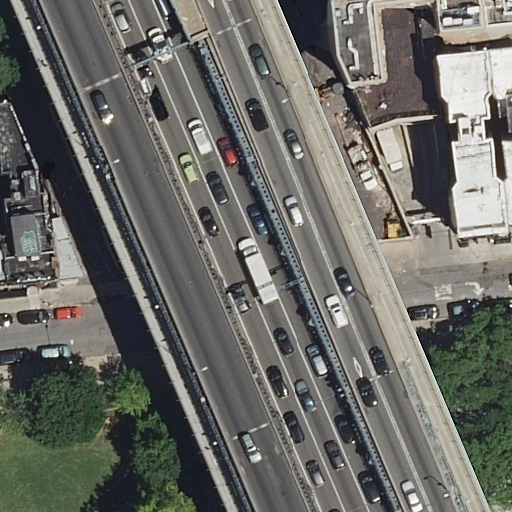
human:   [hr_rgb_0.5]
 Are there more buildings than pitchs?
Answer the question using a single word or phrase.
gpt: yes

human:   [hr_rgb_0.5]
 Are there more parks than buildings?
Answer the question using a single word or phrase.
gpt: no

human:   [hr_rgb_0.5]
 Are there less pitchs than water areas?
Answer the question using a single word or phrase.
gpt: no

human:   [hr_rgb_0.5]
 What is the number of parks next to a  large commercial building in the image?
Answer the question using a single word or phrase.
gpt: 0

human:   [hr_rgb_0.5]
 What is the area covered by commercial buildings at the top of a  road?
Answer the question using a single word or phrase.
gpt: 0m2

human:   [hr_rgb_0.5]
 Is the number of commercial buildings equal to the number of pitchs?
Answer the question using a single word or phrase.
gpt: no

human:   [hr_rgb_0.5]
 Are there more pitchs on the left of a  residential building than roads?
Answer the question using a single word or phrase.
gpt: no

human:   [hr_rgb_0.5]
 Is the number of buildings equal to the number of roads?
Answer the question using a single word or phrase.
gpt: no

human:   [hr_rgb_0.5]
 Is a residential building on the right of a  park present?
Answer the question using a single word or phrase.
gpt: yes

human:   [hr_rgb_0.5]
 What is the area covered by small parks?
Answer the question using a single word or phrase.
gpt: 0m2

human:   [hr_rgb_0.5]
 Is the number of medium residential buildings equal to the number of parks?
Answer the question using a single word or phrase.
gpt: no

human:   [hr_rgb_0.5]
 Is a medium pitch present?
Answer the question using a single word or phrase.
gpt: no

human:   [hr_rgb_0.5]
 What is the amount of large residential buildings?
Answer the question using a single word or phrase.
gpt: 1

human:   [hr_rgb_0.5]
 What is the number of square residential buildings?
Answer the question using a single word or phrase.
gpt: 0

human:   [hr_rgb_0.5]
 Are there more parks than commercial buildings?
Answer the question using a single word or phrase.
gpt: yes

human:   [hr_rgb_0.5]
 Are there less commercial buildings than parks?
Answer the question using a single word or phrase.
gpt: yes

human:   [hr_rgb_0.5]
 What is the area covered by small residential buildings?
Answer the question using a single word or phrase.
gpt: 40m2

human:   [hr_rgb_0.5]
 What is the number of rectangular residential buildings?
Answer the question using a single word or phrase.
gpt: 3

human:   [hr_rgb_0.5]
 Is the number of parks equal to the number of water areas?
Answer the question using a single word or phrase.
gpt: no

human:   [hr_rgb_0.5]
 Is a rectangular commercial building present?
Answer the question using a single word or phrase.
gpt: no

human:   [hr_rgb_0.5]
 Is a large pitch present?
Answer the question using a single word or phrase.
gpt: yes

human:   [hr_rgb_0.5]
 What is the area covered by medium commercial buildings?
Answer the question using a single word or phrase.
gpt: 0m2

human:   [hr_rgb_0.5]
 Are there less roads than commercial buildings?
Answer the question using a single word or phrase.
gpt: no

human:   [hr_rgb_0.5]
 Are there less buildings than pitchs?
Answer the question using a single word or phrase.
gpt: no

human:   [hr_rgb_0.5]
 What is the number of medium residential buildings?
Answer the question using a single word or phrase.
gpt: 3

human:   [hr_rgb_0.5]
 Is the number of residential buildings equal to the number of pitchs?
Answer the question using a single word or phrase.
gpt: no

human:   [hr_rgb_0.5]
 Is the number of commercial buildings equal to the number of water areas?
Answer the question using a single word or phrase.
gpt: yes

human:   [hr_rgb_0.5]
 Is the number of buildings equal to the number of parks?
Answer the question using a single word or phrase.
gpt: no

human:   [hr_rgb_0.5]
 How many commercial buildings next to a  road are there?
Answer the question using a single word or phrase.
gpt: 0

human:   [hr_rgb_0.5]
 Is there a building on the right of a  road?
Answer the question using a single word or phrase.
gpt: yes

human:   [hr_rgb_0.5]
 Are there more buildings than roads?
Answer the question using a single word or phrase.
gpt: no

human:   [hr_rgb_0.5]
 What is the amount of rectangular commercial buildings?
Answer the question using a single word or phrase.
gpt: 0

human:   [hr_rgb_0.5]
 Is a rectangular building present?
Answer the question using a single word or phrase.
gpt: yes

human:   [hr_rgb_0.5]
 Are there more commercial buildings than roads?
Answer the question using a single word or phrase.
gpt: no

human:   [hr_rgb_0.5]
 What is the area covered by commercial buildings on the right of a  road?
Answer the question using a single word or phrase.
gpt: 0m2

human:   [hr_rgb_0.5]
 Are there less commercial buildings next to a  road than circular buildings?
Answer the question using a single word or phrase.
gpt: no